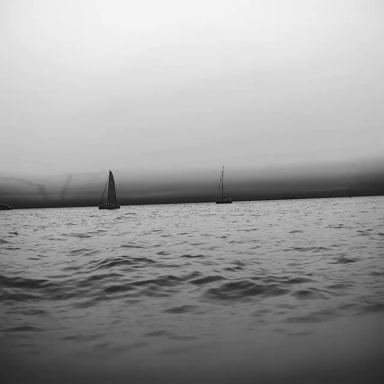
There are two sailboats in the infrared image.